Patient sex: M
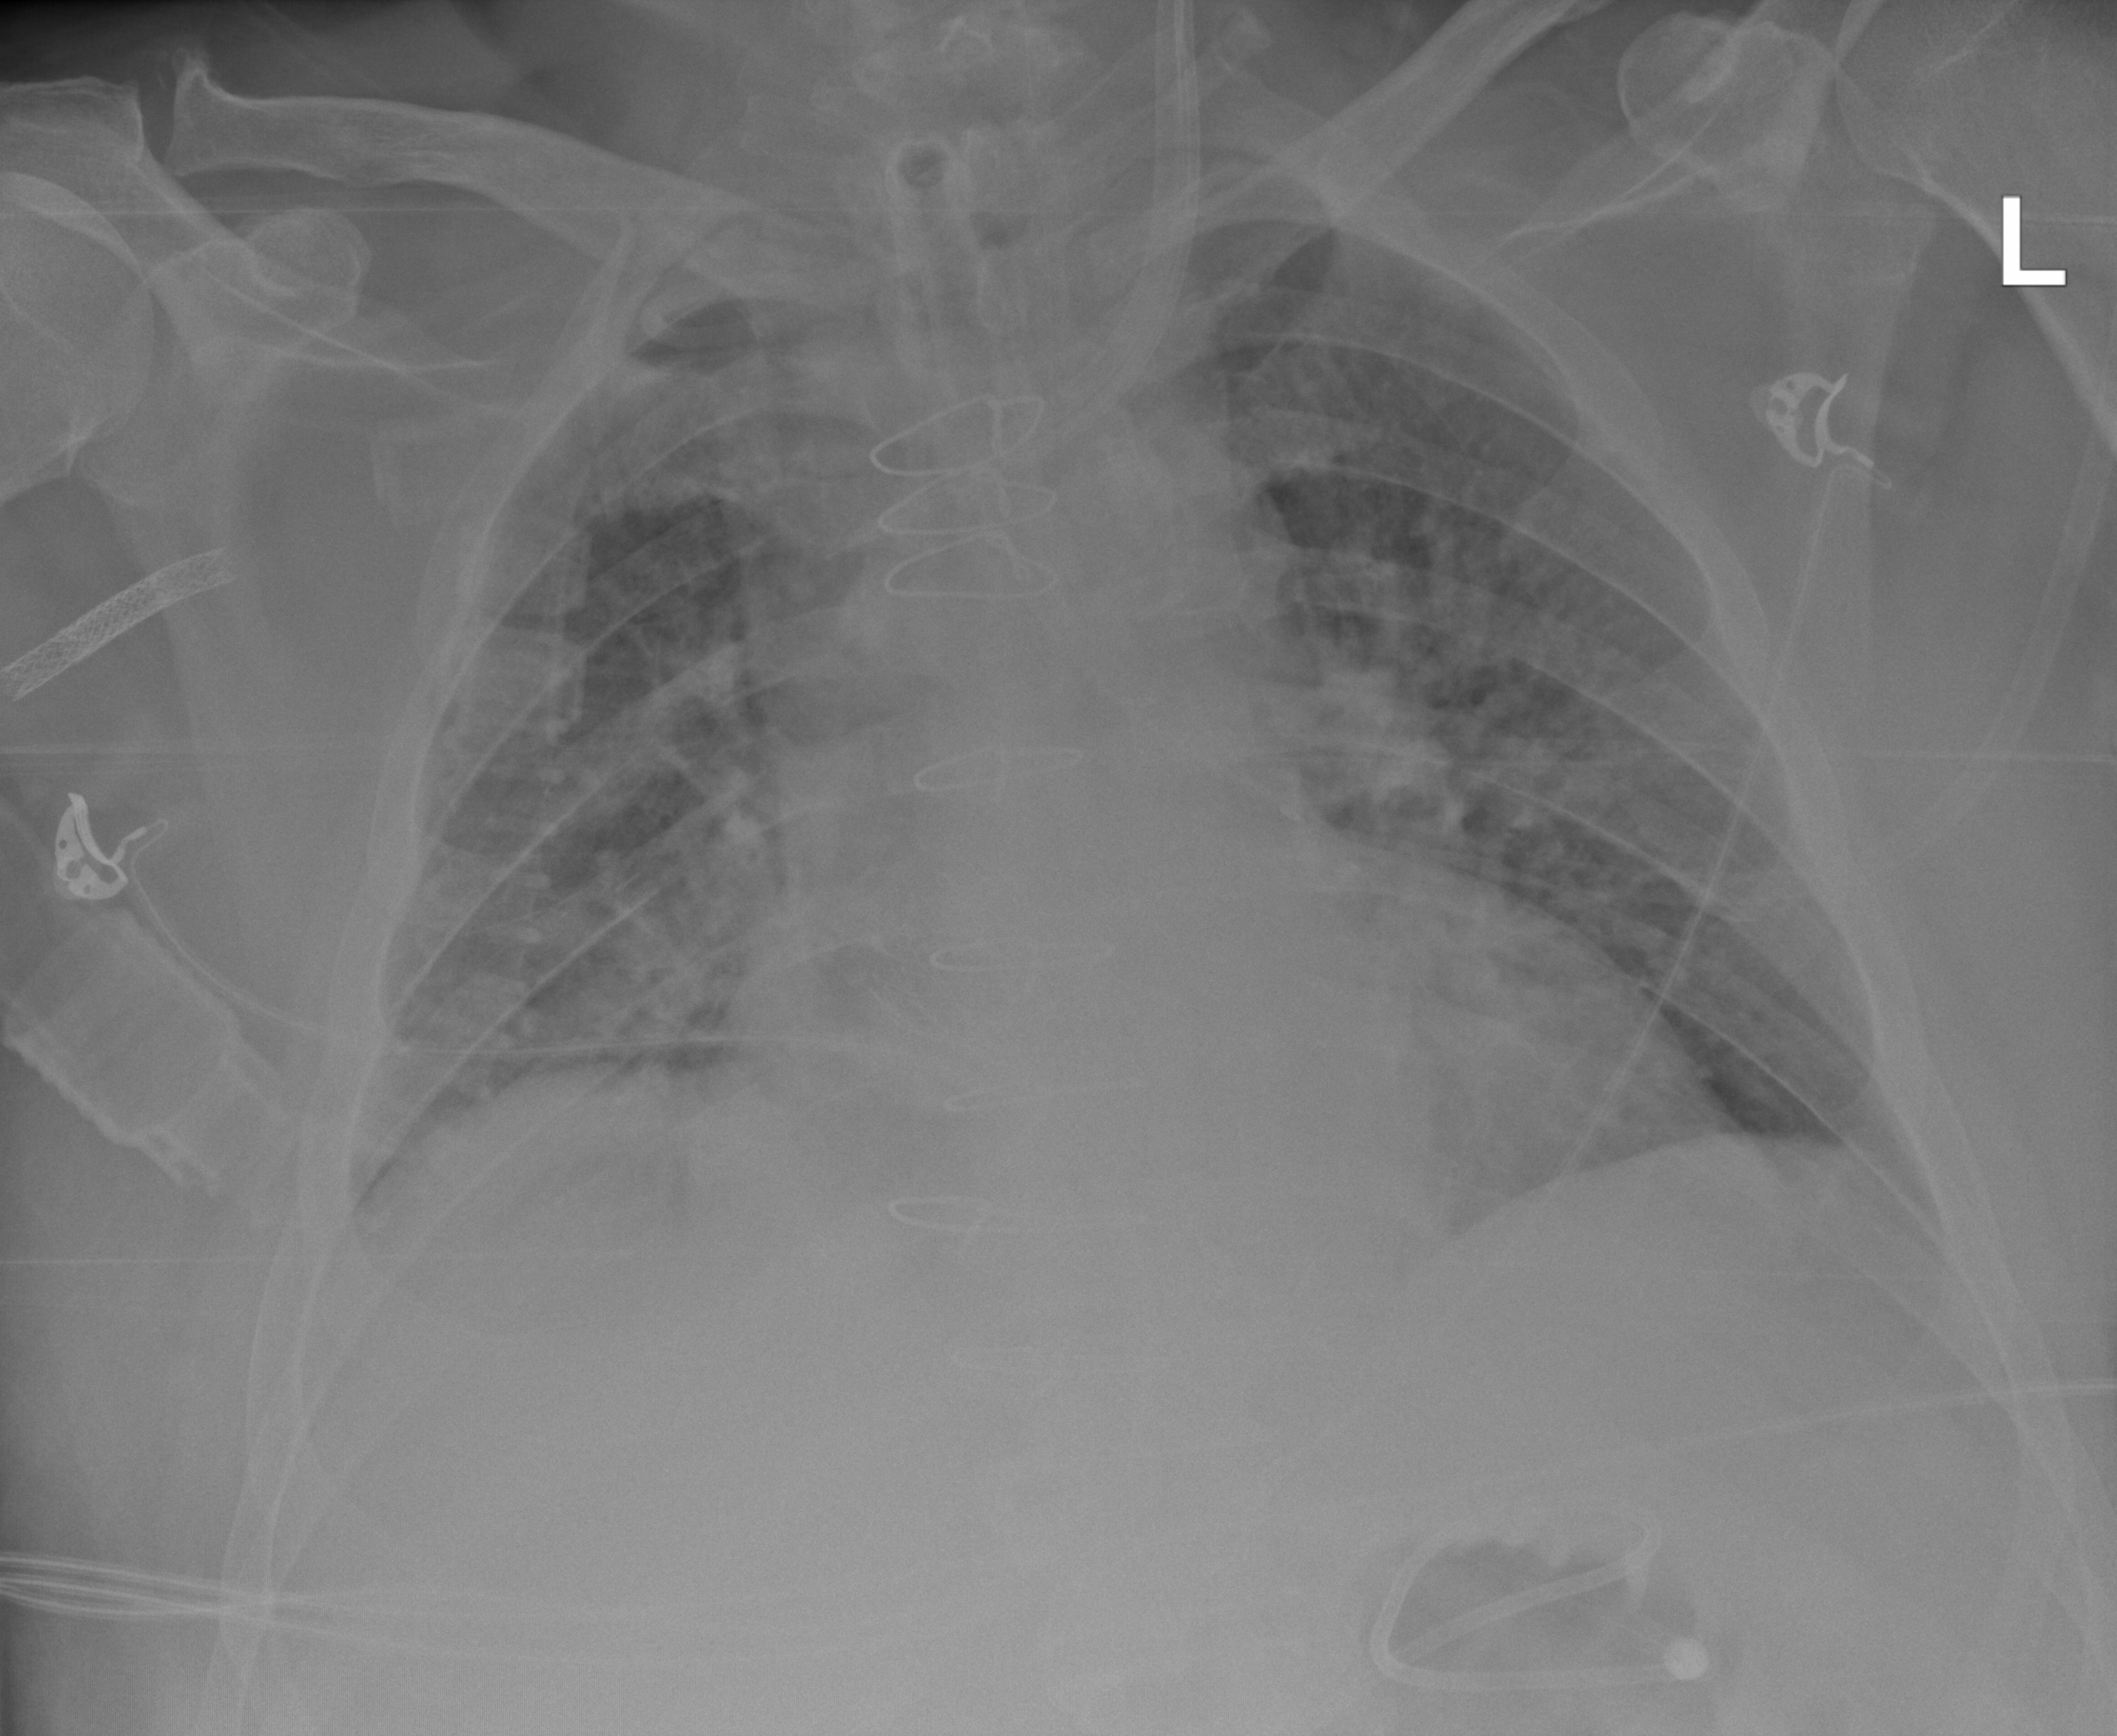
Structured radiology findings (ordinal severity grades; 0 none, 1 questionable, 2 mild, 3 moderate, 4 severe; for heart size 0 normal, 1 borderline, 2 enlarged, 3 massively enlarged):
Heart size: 3
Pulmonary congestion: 3
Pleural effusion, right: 0
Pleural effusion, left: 0
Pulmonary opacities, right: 2
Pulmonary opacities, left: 2
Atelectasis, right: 2
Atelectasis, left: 0